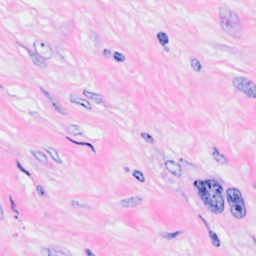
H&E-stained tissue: Breast